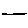
Label: line